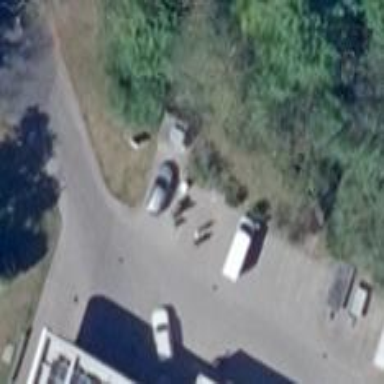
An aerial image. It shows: Parking area with surface.